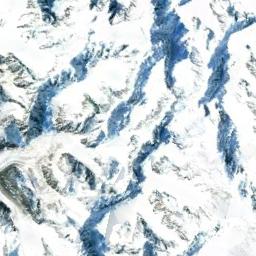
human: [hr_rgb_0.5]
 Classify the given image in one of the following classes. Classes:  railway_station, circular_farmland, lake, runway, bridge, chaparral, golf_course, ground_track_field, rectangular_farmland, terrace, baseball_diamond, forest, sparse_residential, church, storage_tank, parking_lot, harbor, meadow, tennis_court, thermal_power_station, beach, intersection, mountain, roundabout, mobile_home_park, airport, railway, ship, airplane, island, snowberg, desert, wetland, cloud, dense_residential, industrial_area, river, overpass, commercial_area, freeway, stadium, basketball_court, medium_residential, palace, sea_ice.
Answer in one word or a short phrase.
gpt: snowberg